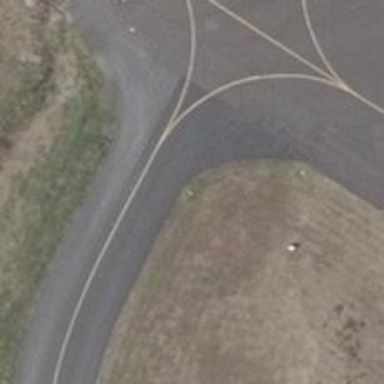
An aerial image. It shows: Taxiway edge marked with aviation lights.